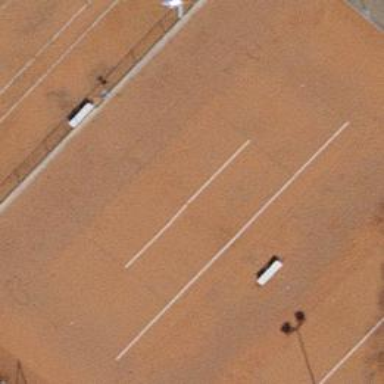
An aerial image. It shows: Tennis court on pitch.